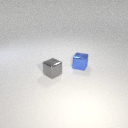
small gray metal cube to the left of small blue metal cube